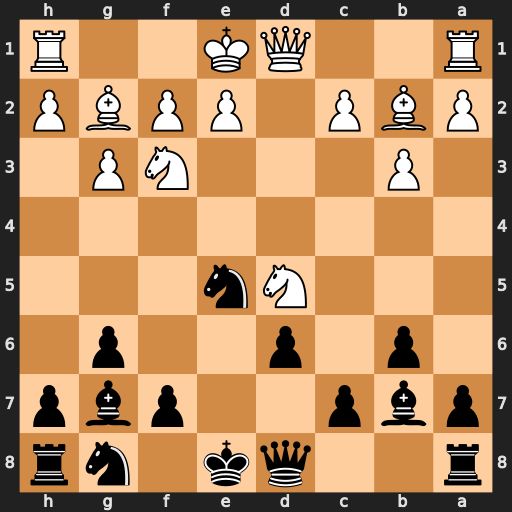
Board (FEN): r2qk1nr/pbp2pbp/1p1p2p1/3Nn3/8/1P3NP1/PBP1PPBP/R2QK2R
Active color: b
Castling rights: KQkq
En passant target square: -
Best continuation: Nxf3+ exf3 Bxb2